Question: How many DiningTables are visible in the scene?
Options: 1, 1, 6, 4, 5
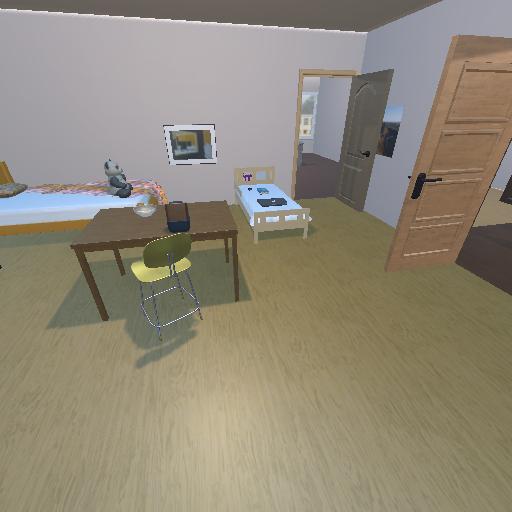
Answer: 1